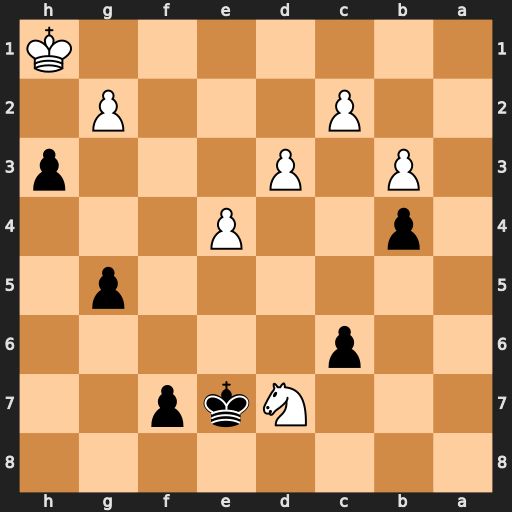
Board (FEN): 8/3Nkp2/2p5/6p1/1p2P3/1P1P3p/2P3P1/7K
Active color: b
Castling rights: -
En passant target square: -
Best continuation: hxg2+ Kxg2 Kxd7